Field crop: maize
Growth stage: 1
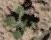
Species: chenopodium